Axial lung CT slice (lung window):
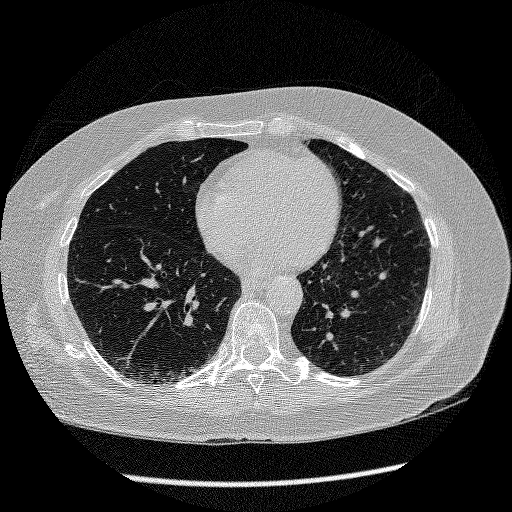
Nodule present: no